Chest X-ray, PA view. Patient: 56 years old, sex F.
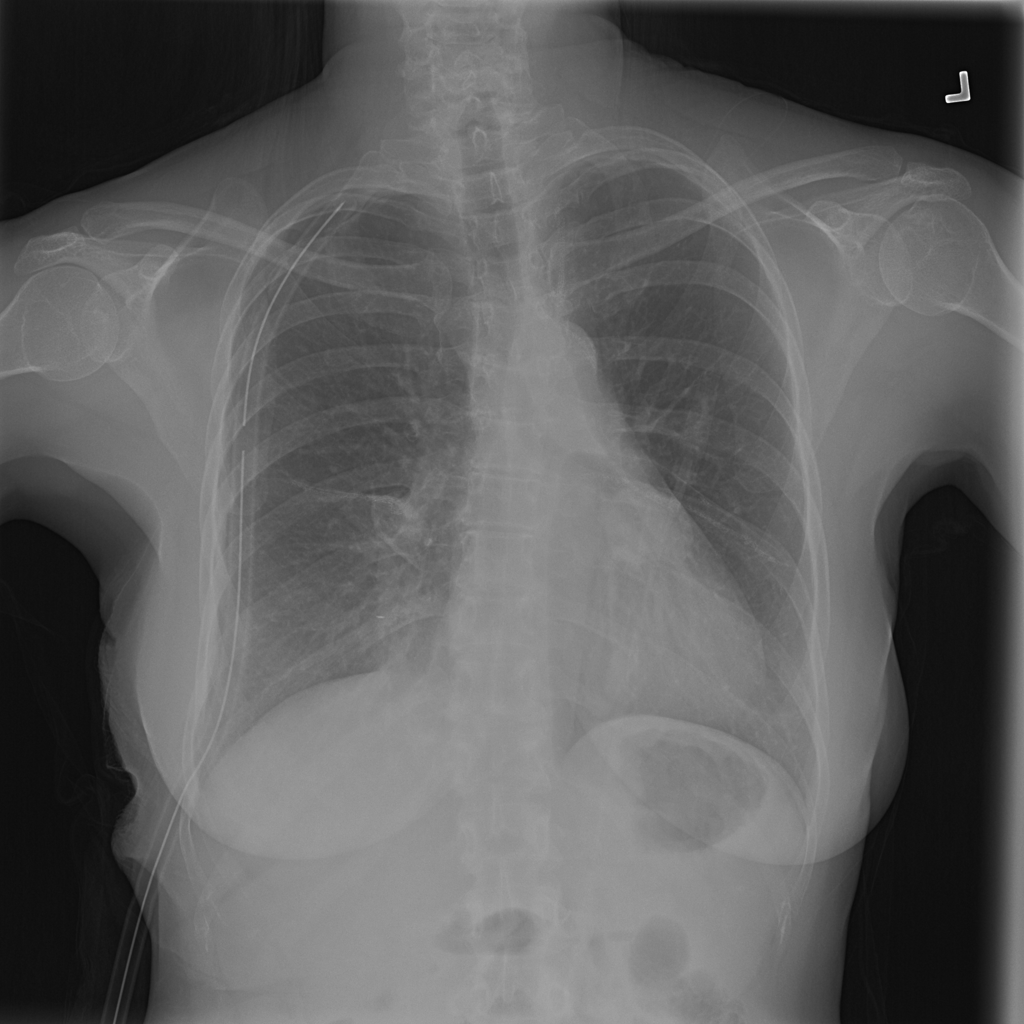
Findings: No Finding